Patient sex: M
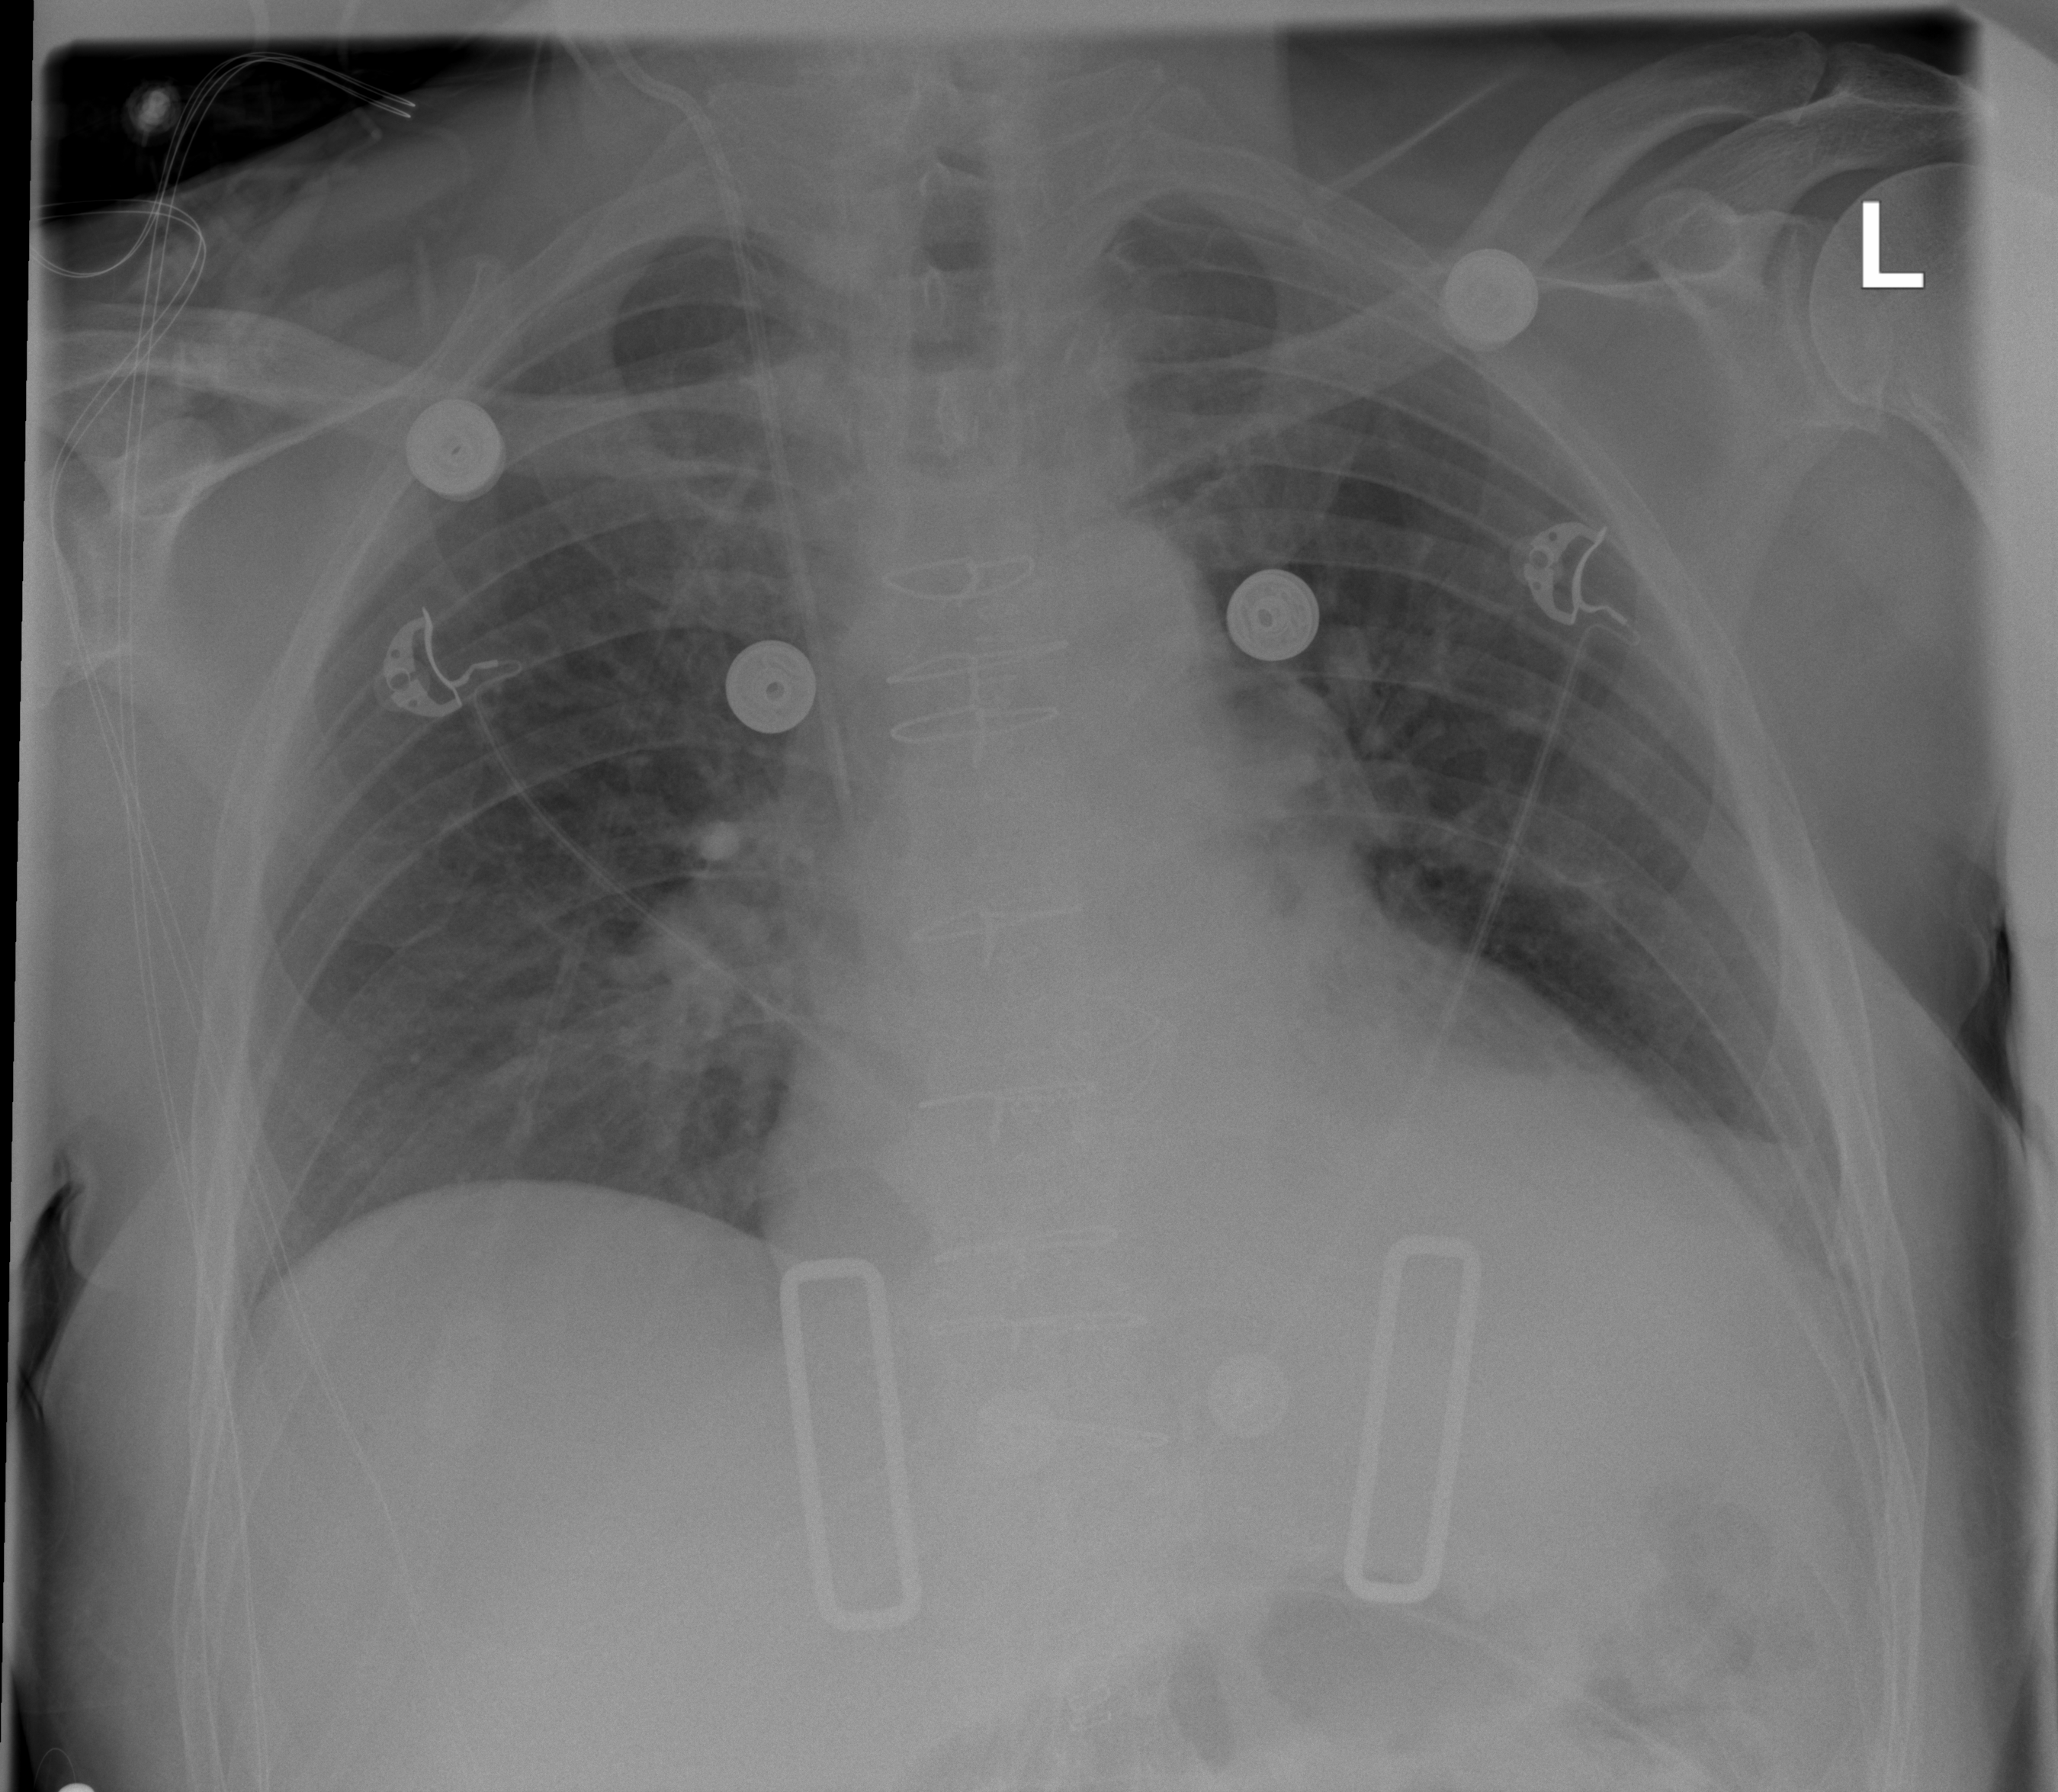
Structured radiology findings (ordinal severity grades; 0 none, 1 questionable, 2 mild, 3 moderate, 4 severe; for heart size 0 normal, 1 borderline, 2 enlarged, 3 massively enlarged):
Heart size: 2
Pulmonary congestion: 2
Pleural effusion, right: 0
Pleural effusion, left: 1
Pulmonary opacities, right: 0
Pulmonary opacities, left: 0
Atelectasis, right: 0
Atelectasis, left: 2